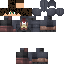
A female human skin with medium skin, wearing brown long hair dressed in a blue suit and black pants, featuring a closed mouth.